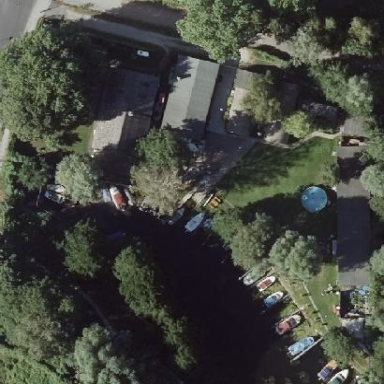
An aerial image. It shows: Boat depot.